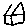
Label: house